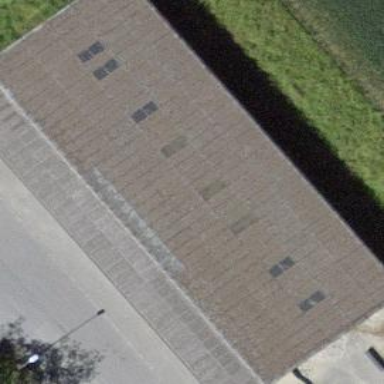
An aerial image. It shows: Shed building.